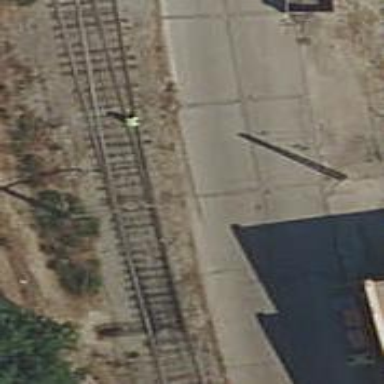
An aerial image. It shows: Rail yard with electrified contact lines for the railway.